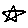
Label: star